Interaction volume radius: 10 \u00c5
Interaction volume height: 35 \u00c5
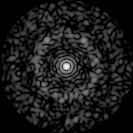
Disorder parameter: 0.8328